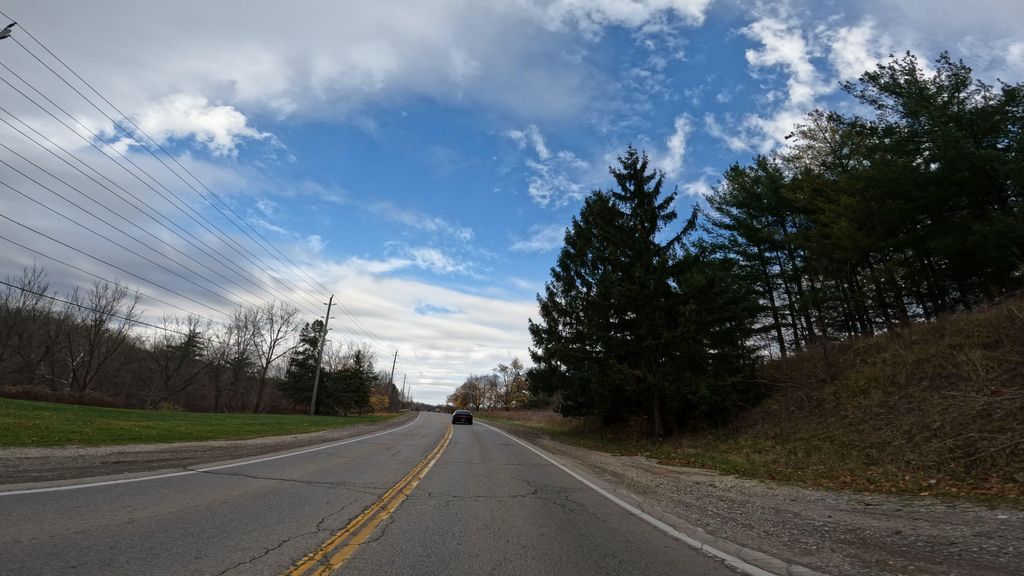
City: hamilton